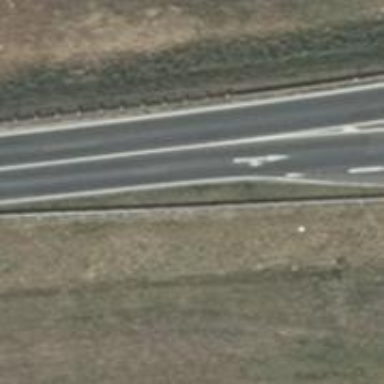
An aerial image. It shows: Asphalt road classified as primary highway.